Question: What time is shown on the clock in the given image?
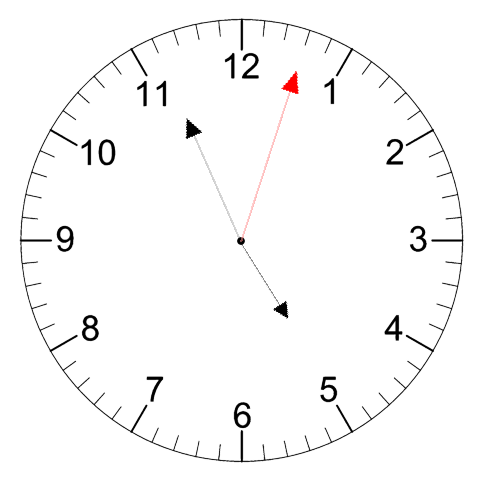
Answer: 04:56:03